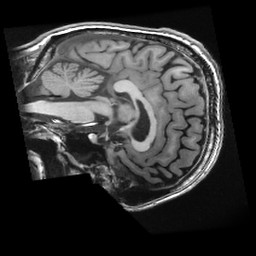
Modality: T1w
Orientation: sagittal
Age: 26
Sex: female
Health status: healthy
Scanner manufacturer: ge
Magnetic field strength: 3 T
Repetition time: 0.008336 s
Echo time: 0.003104 s